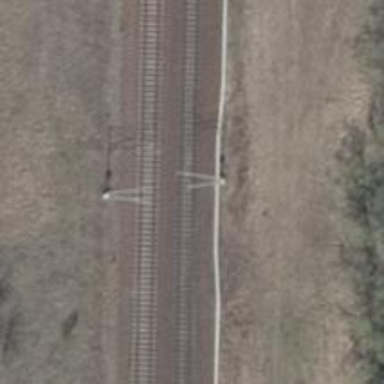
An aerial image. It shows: Electrified contact line.